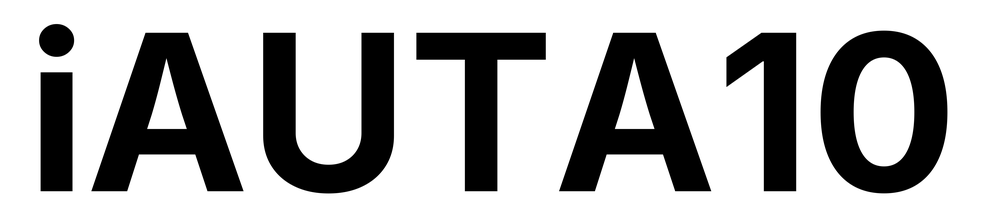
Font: Inter_Bold